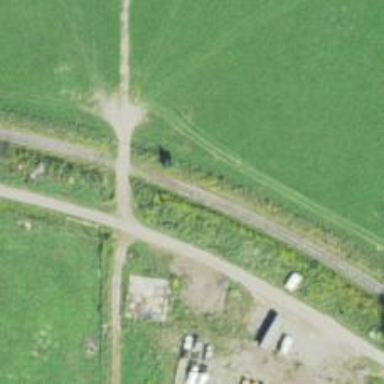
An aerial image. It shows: Railway track.